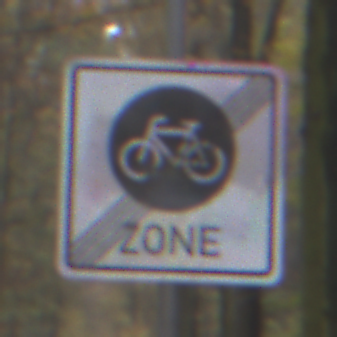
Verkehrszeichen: EndeFahrradzone
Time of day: MorningAfternoon
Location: Outdoor (Nature)
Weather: Overcast
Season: Autumn
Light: Natural